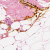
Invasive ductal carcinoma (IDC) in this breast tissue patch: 0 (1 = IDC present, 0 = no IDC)